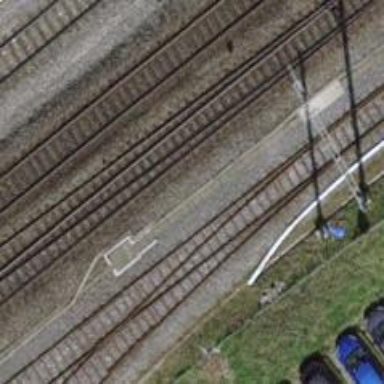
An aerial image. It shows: Single railway track with electrified contact line.